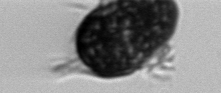
Label: Mesodinium